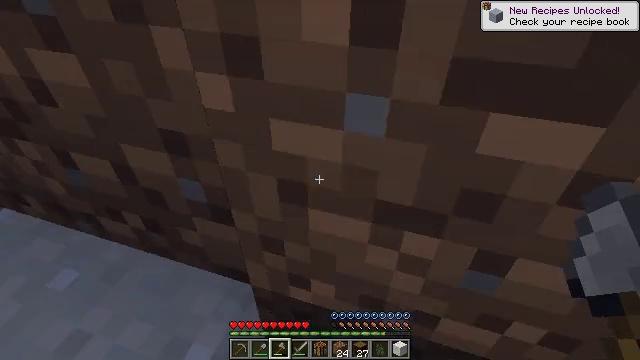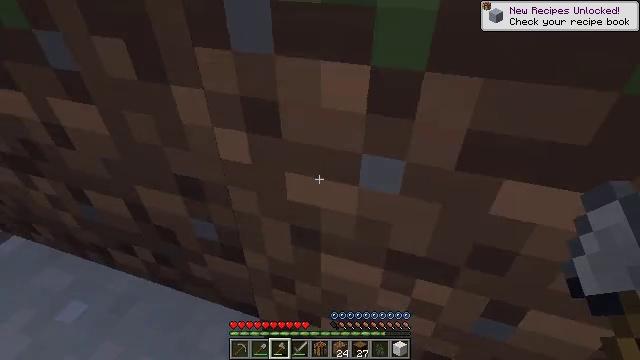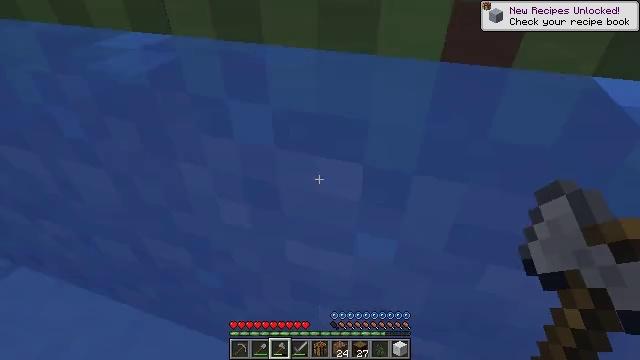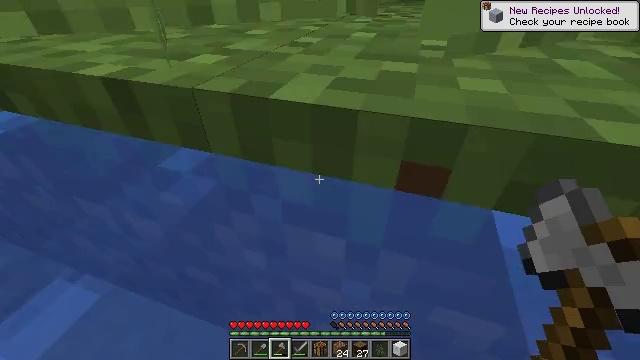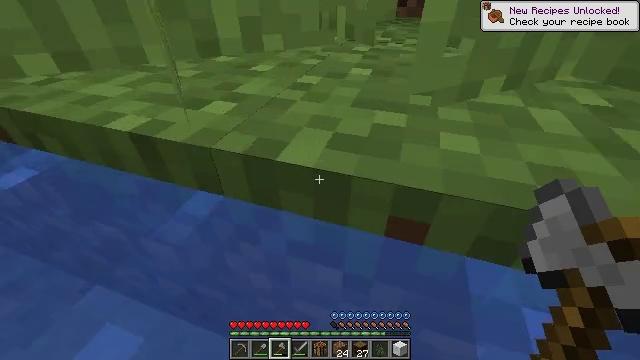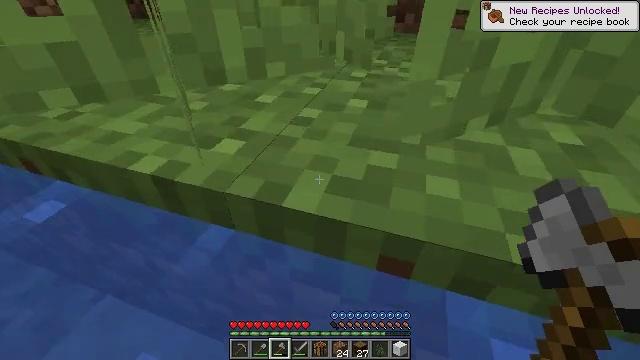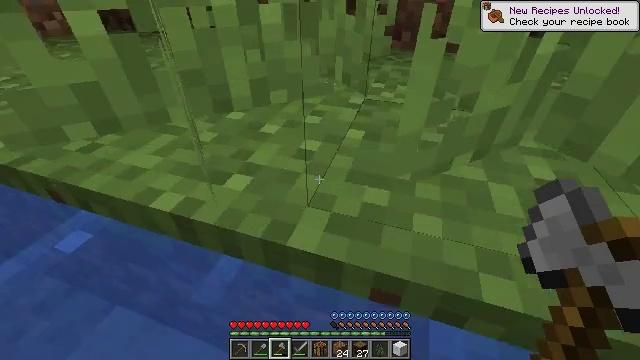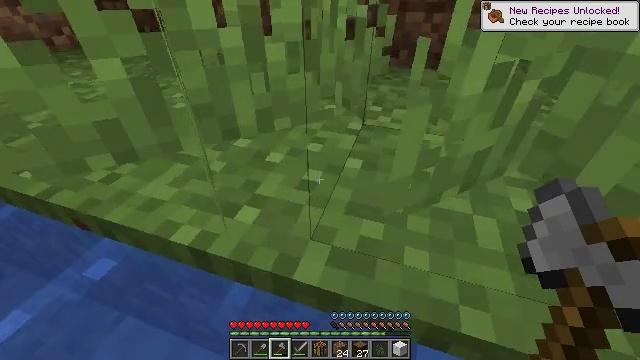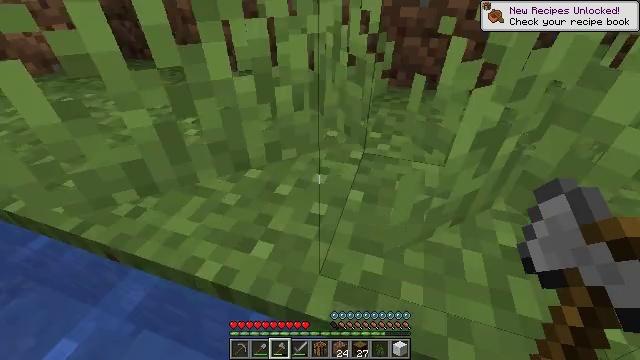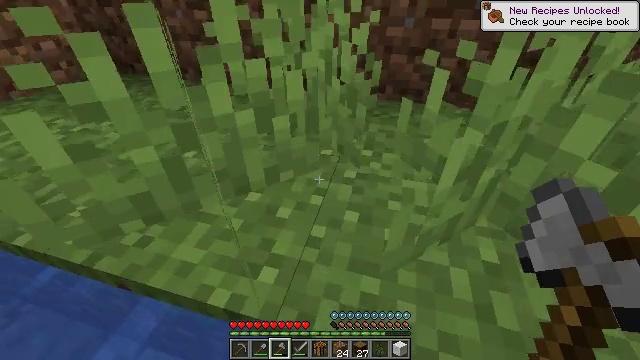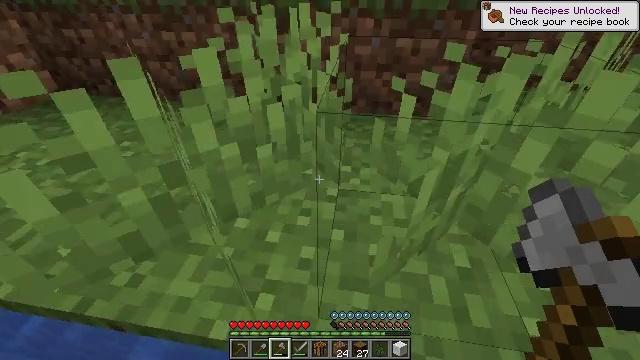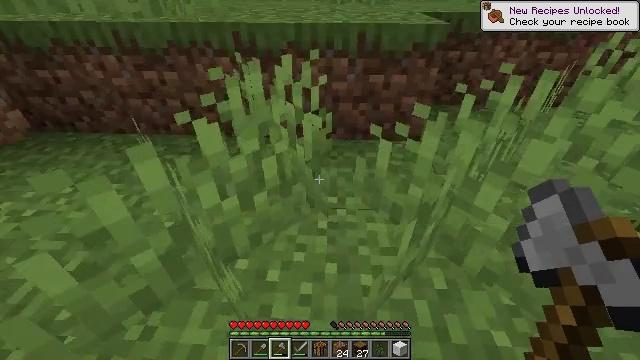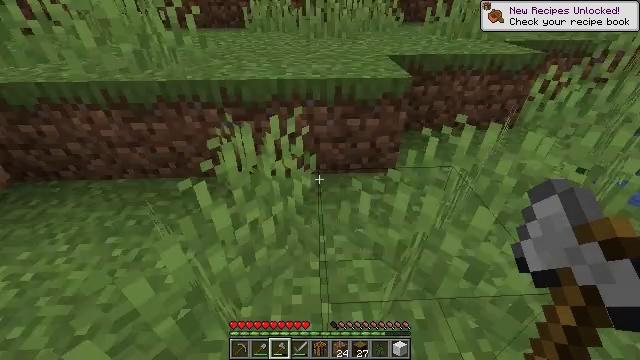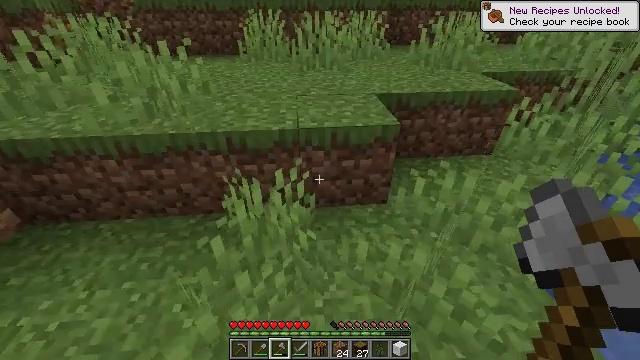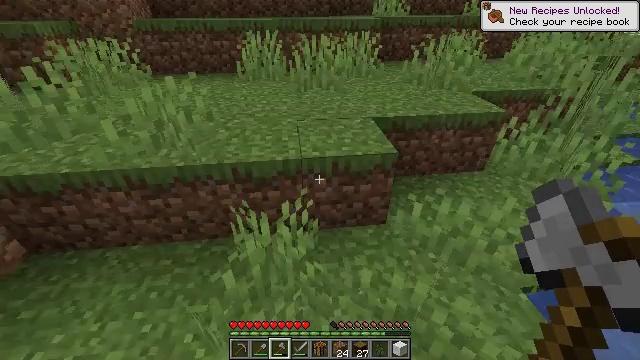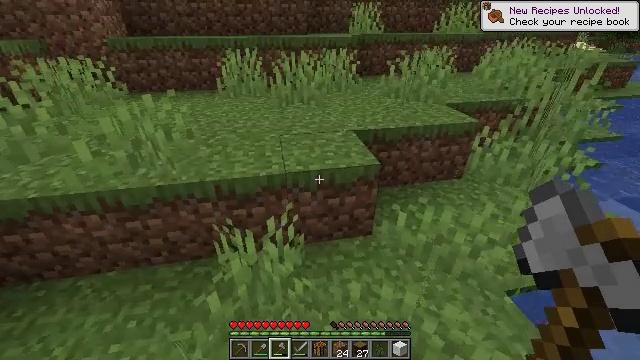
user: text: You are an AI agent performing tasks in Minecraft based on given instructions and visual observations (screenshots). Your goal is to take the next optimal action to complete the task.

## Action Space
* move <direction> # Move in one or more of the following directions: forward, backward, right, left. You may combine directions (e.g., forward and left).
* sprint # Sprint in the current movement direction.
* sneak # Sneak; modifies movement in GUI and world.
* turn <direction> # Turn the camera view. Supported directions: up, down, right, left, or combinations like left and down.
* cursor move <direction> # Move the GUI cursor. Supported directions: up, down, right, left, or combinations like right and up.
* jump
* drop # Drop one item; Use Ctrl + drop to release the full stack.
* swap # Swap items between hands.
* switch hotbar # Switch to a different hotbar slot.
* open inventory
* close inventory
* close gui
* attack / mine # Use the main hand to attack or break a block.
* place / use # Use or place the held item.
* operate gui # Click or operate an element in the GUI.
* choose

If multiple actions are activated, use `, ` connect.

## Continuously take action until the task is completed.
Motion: motion action
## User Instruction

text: Arrange items to craft clay.
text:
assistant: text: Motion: move forward and move left, turn up, jump
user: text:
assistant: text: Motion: move forward and move left, jump
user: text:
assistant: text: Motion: move forward and move left, jump
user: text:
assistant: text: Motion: move forward and move left, jump
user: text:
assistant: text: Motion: move forward and move left, jump
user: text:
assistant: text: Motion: move forward and move left, jump
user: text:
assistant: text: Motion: move forward and move left, jump
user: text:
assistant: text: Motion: move forward and move left, jump
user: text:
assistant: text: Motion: move forward and move left, turn right, jump
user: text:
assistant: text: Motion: move forward and move left, turn right, jump
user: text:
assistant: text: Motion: move forward and move left, turn right and up, jump
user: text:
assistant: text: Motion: move forward and move left, turn right and up, jump
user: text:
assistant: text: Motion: move forward and move left, turn right, jump
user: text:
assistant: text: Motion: move forward and move left, turn right, jump
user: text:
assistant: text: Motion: move forward and move left, turn right and up, jump
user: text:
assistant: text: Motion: move forward and move left, turn right and up, jump
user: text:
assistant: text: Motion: move forward and move left, turn right and up, jump
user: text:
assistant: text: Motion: move forward and move left, turn right and up, jump
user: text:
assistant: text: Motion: move forward and move left, turn right and up, jump
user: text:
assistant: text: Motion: move forward and move left, jump
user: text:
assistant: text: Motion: move forward
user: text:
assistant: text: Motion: move forward
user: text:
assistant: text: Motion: move forward, open inventory
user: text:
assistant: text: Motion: open inventory
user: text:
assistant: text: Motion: cursor move right, open inventory
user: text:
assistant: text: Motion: cursor move right, open inventory
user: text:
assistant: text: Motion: cursor move right
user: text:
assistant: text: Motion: cursor move right
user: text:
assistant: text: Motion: cursor move right
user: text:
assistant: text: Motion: cursor move right